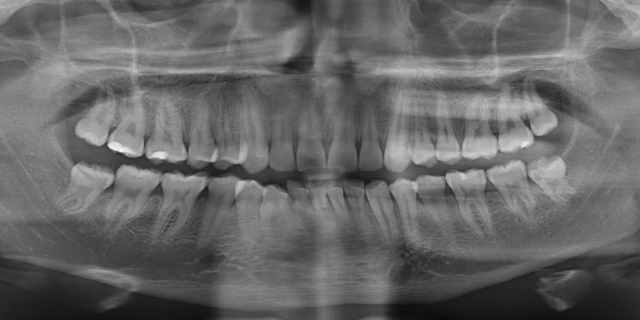
adult